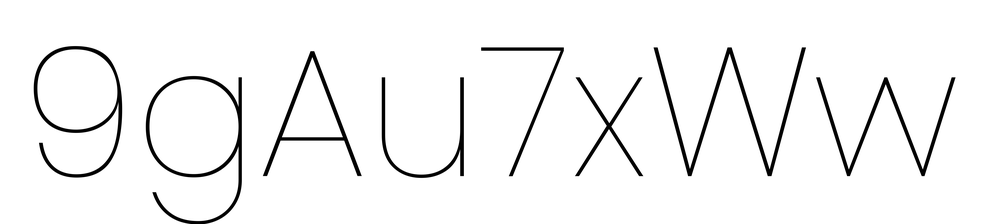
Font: Poppins-Thin